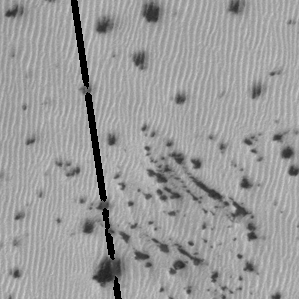
Label: frost